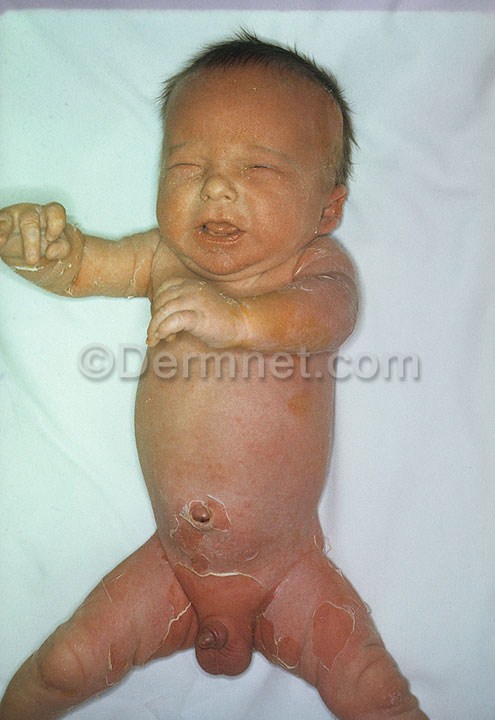
Disease: Cellulitis Impetigo and other Bacterial Infections